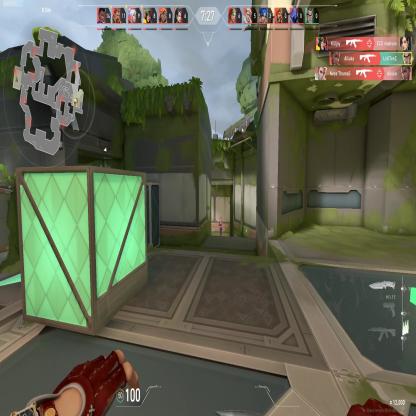
Label: enemy